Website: macys
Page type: cart
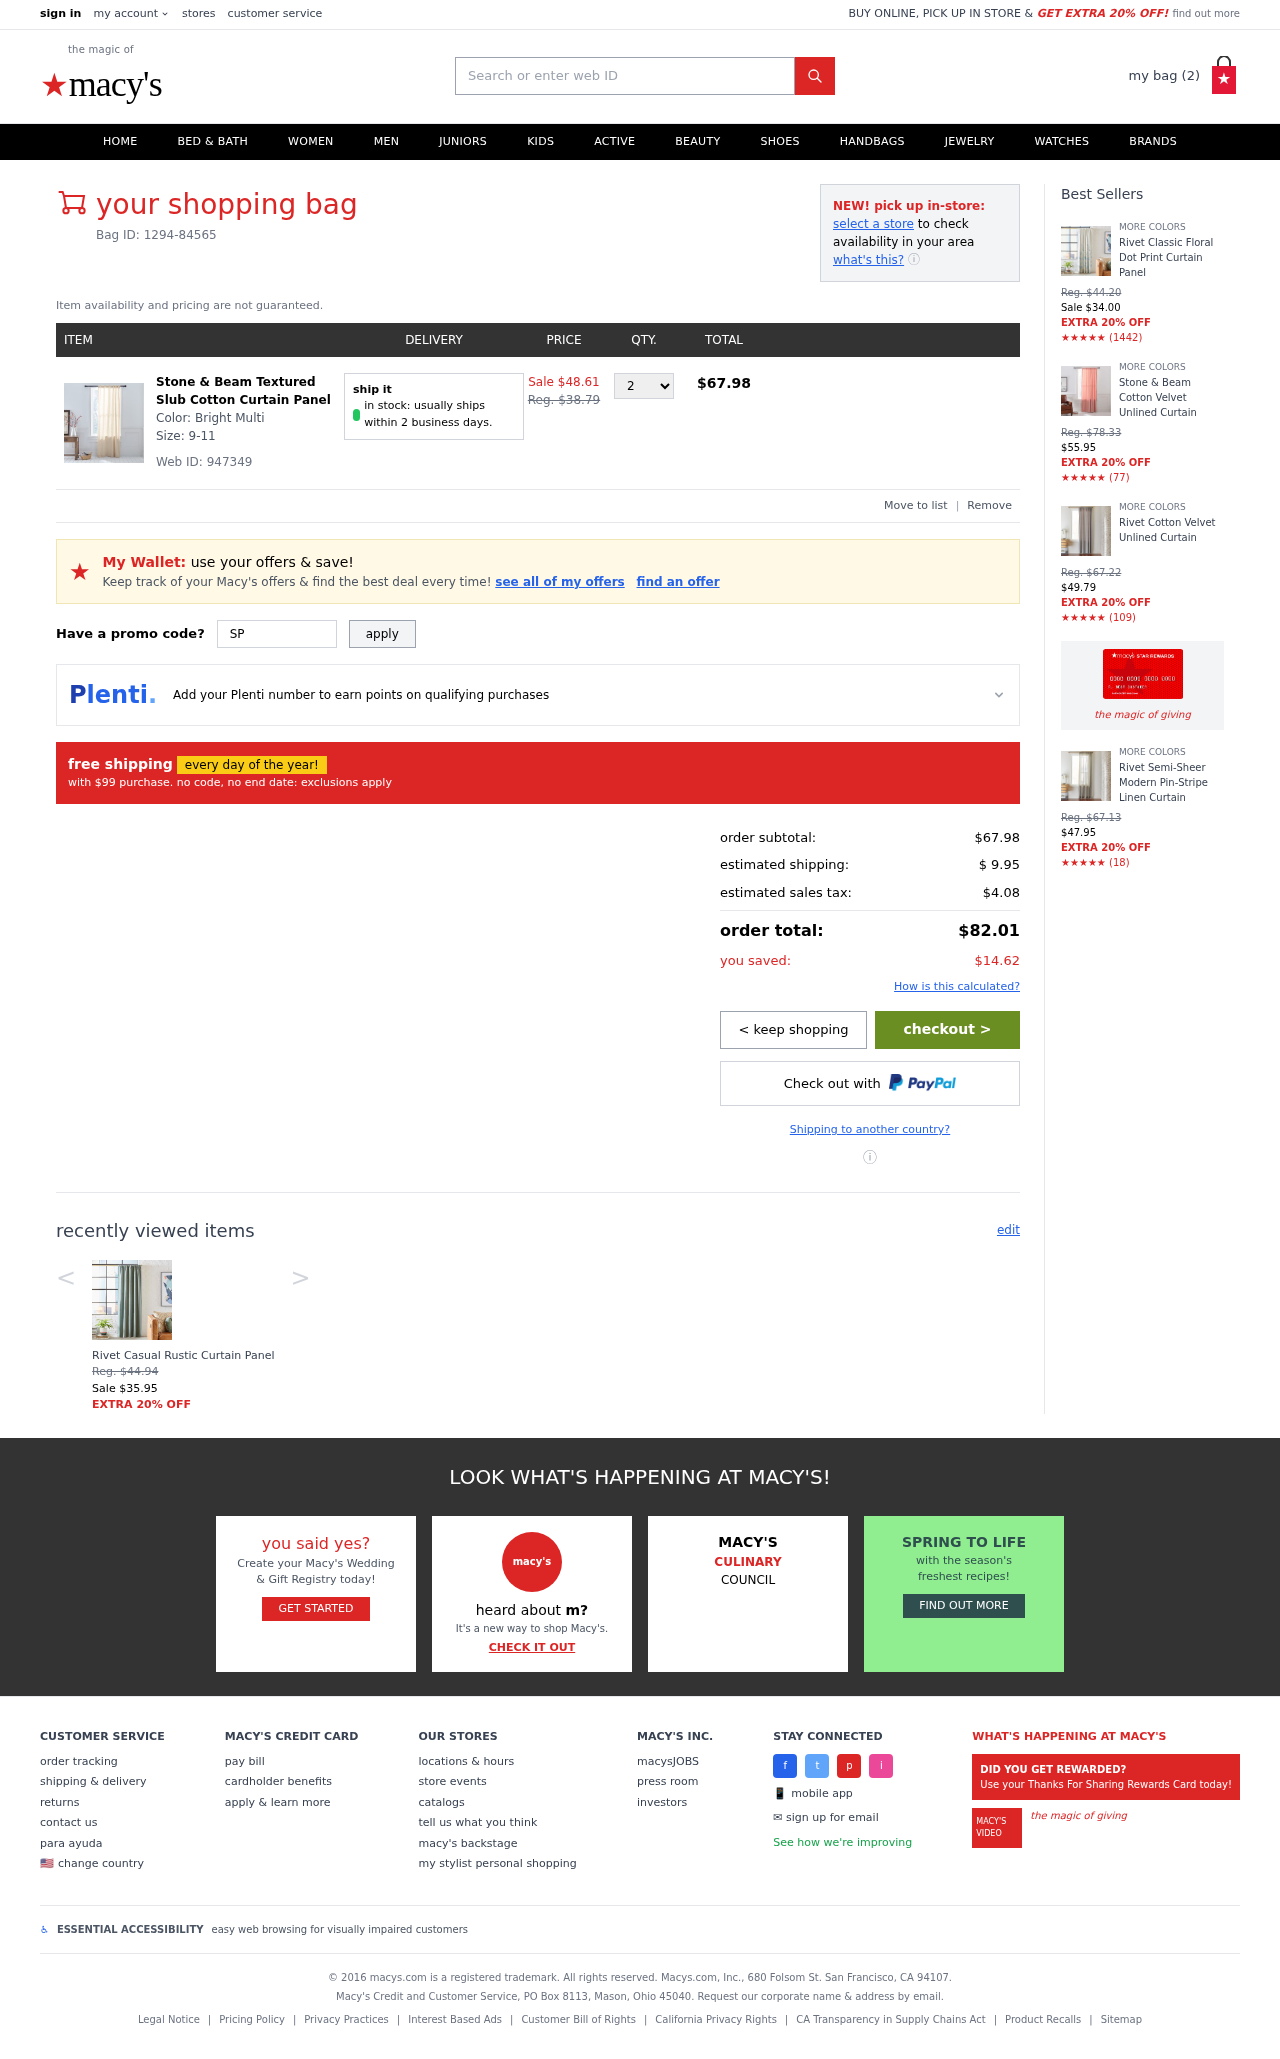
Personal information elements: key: PII_PROMO_CODE
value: SPRING84
Product elements: key: PRODUCT1_NAME
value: Stone & Beam Textured Slub Cotton Curtain Panel
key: PRODUCT1_PRICE
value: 33.99
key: PRODUCT1_QUANTITY
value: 2
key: PRODUCT2_NAME
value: Rivet Casual Rustic Curtain Panel
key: PRODUCT2_PRICE
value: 35.95
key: PRODUCT3_NAME
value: Rivet Classic Floral Dot Print Curtain Panel
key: PRODUCT3_NUM_RATINGS
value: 1442
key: PRODUCT3_PRICE
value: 34
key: PRODUCT4_NAME
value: Stone & Beam Cotton Velvet Unlined Curtain
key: PRODUCT4_NUM_RATINGS
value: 77
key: PRODUCT4_PRICE
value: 55.95
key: PRODUCT5_NAME
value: Rivet Cotton Velvet Unlined Curtain
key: PRODUCT5_NUM_RATINGS
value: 109
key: PRODUCT5_PRICE
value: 49.79
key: PRODUCT6_NAME
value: Rivet Semi-Sheer Modern Pin-Stripe Linen Curtain
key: PRODUCT6_NUM_RATINGS
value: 18
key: PRODUCT6_PRICE
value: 47.95
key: PRODUCT1_ORIGINAL_PRICE
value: Sale $48.61
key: PRODUCT1_TOTAL
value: $67.98
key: PRODUCT2_ORIGINAL_PRICE
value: Reg. $44.94
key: PRODUCT3_ORIGINAL_PRICE
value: Reg. $44.20
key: PRODUCT3_RATING
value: ★★★★★
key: PRODUCT4_ORIGINAL_PRICE
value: Reg. $78.33
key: PRODUCT4_RATING
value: ★★★★★
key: PRODUCT5_ORIGINAL_PRICE
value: Reg. $67.22
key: PRODUCT5_RATING
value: ★★★★★
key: PRODUCT6_ORIGINAL_PRICE
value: Reg. $67.13
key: PRODUCT6_RATING
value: ★★★★★
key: PRODUCT_WEB_ID
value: Web ID: 947349
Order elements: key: ORDER_NUM_ITEMS
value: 2
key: ORDER_BAG_ID
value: Bag ID: 1294-84565
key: ORDER_SUBTOTAL
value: $67.98
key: ORDER_SHIPPING_COST
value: $ 9.95
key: ORDER_TAX
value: $4.08
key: ORDER_TOTAL
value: $82.01
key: ORDER_SAVINGS
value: $14.62
Search elements: key: HEADER_SEARCH
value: Search or enter web ID